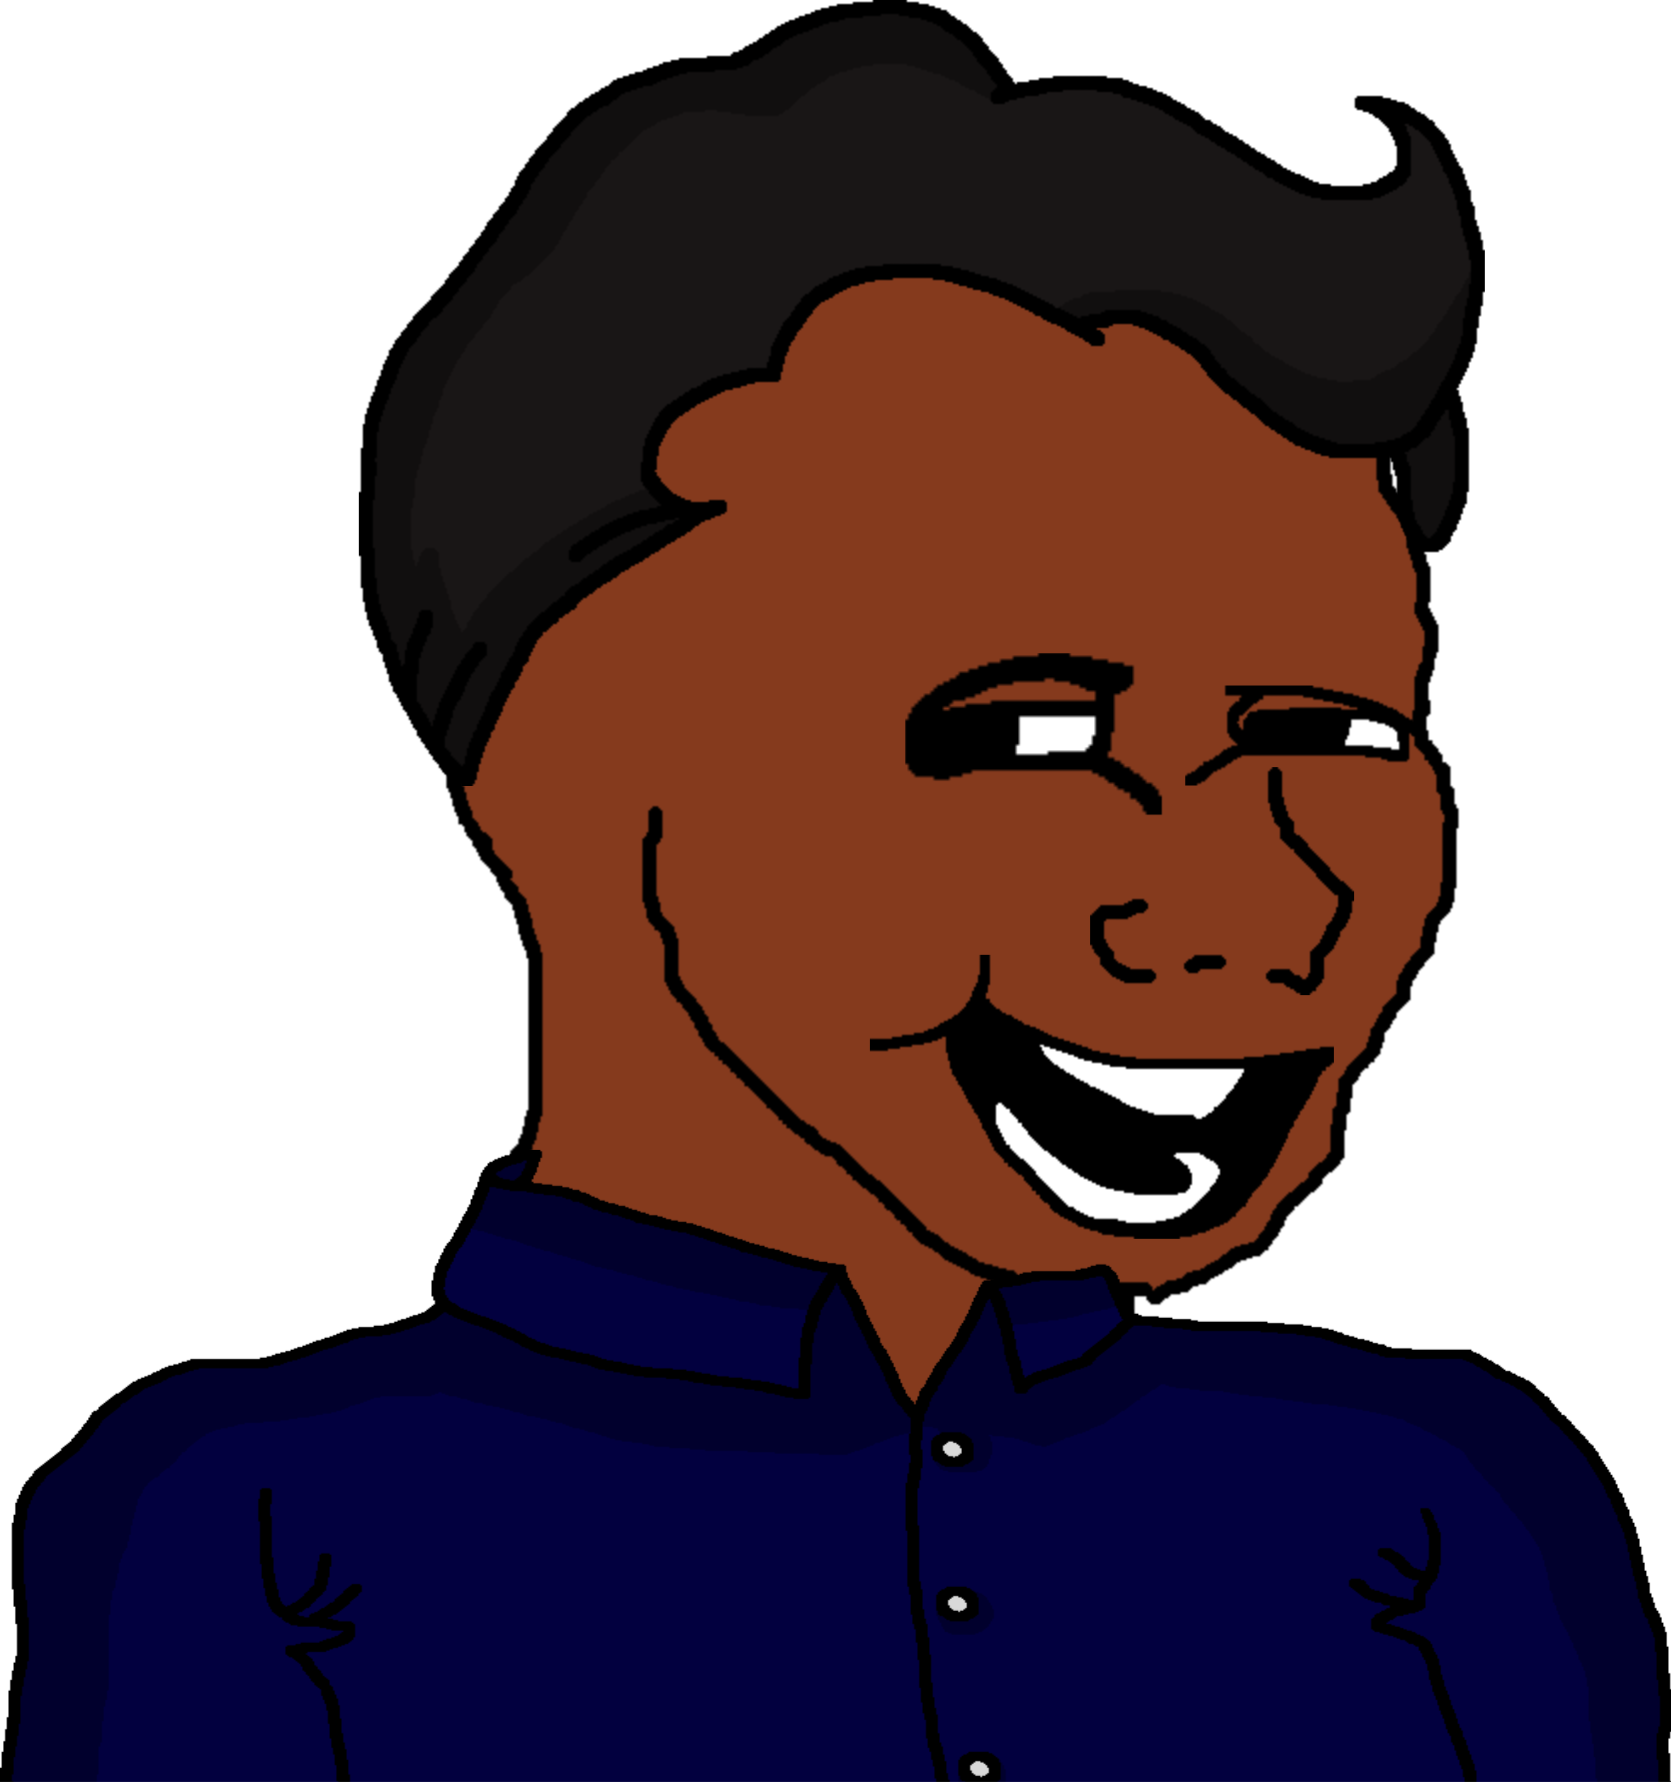
Label: 5_Smugjak